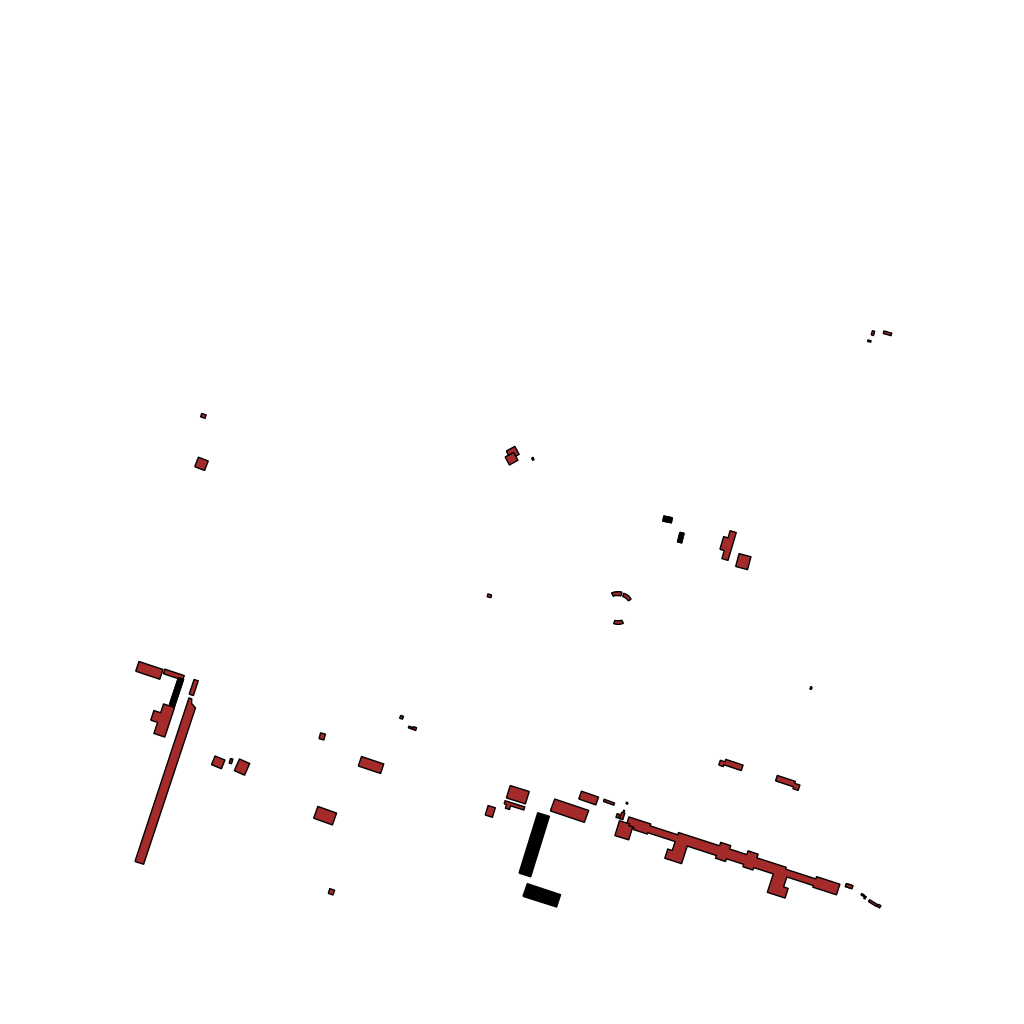
Tags: overhead vector_map, business, recreation, residential, special, individual_rise, low_rise, density_1, Building, Facility, 1.0 km²